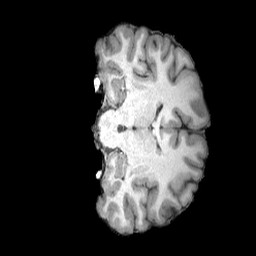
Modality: T1w
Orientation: coronal
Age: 21
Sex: female